Field crop: maize
Growth stage: 1
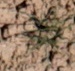
Species: lolium